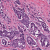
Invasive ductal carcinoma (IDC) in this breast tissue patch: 1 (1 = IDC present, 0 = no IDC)